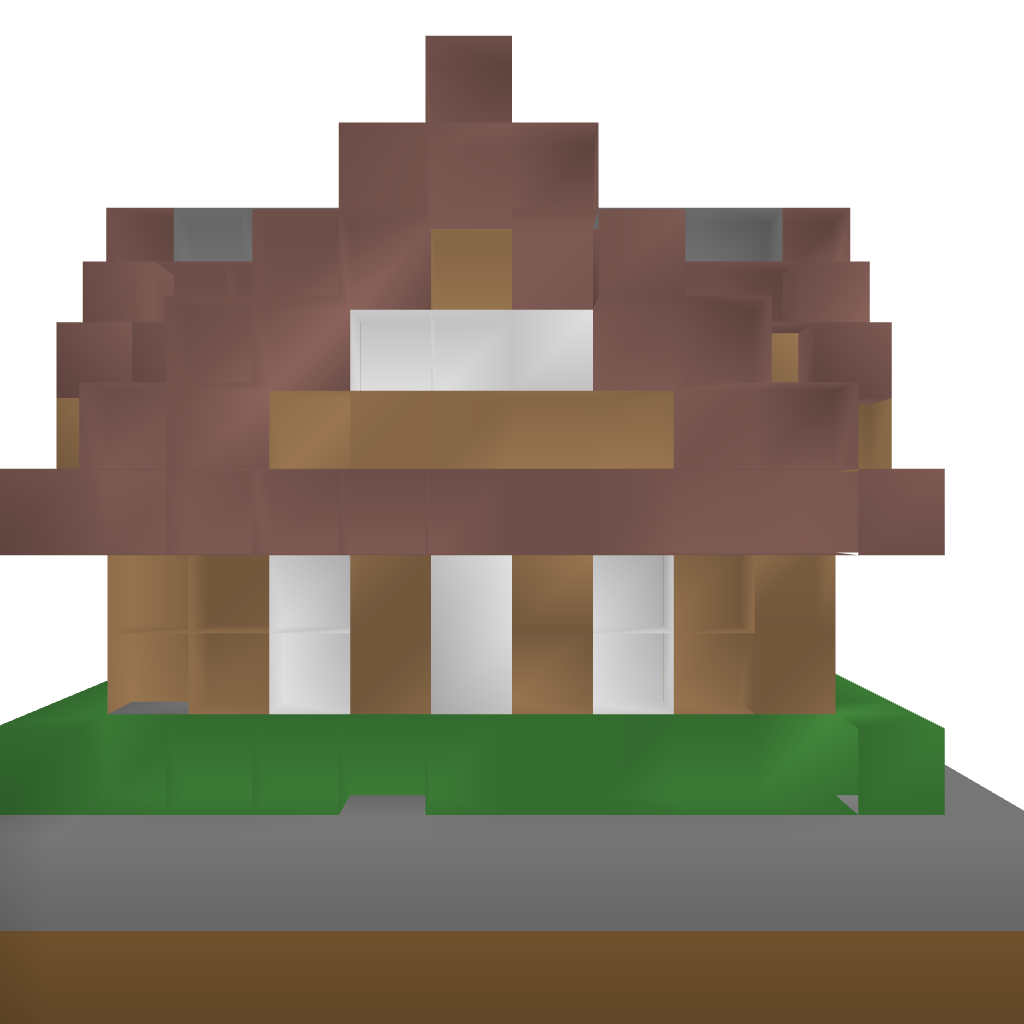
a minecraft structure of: Basic survival house 3 bad low quality